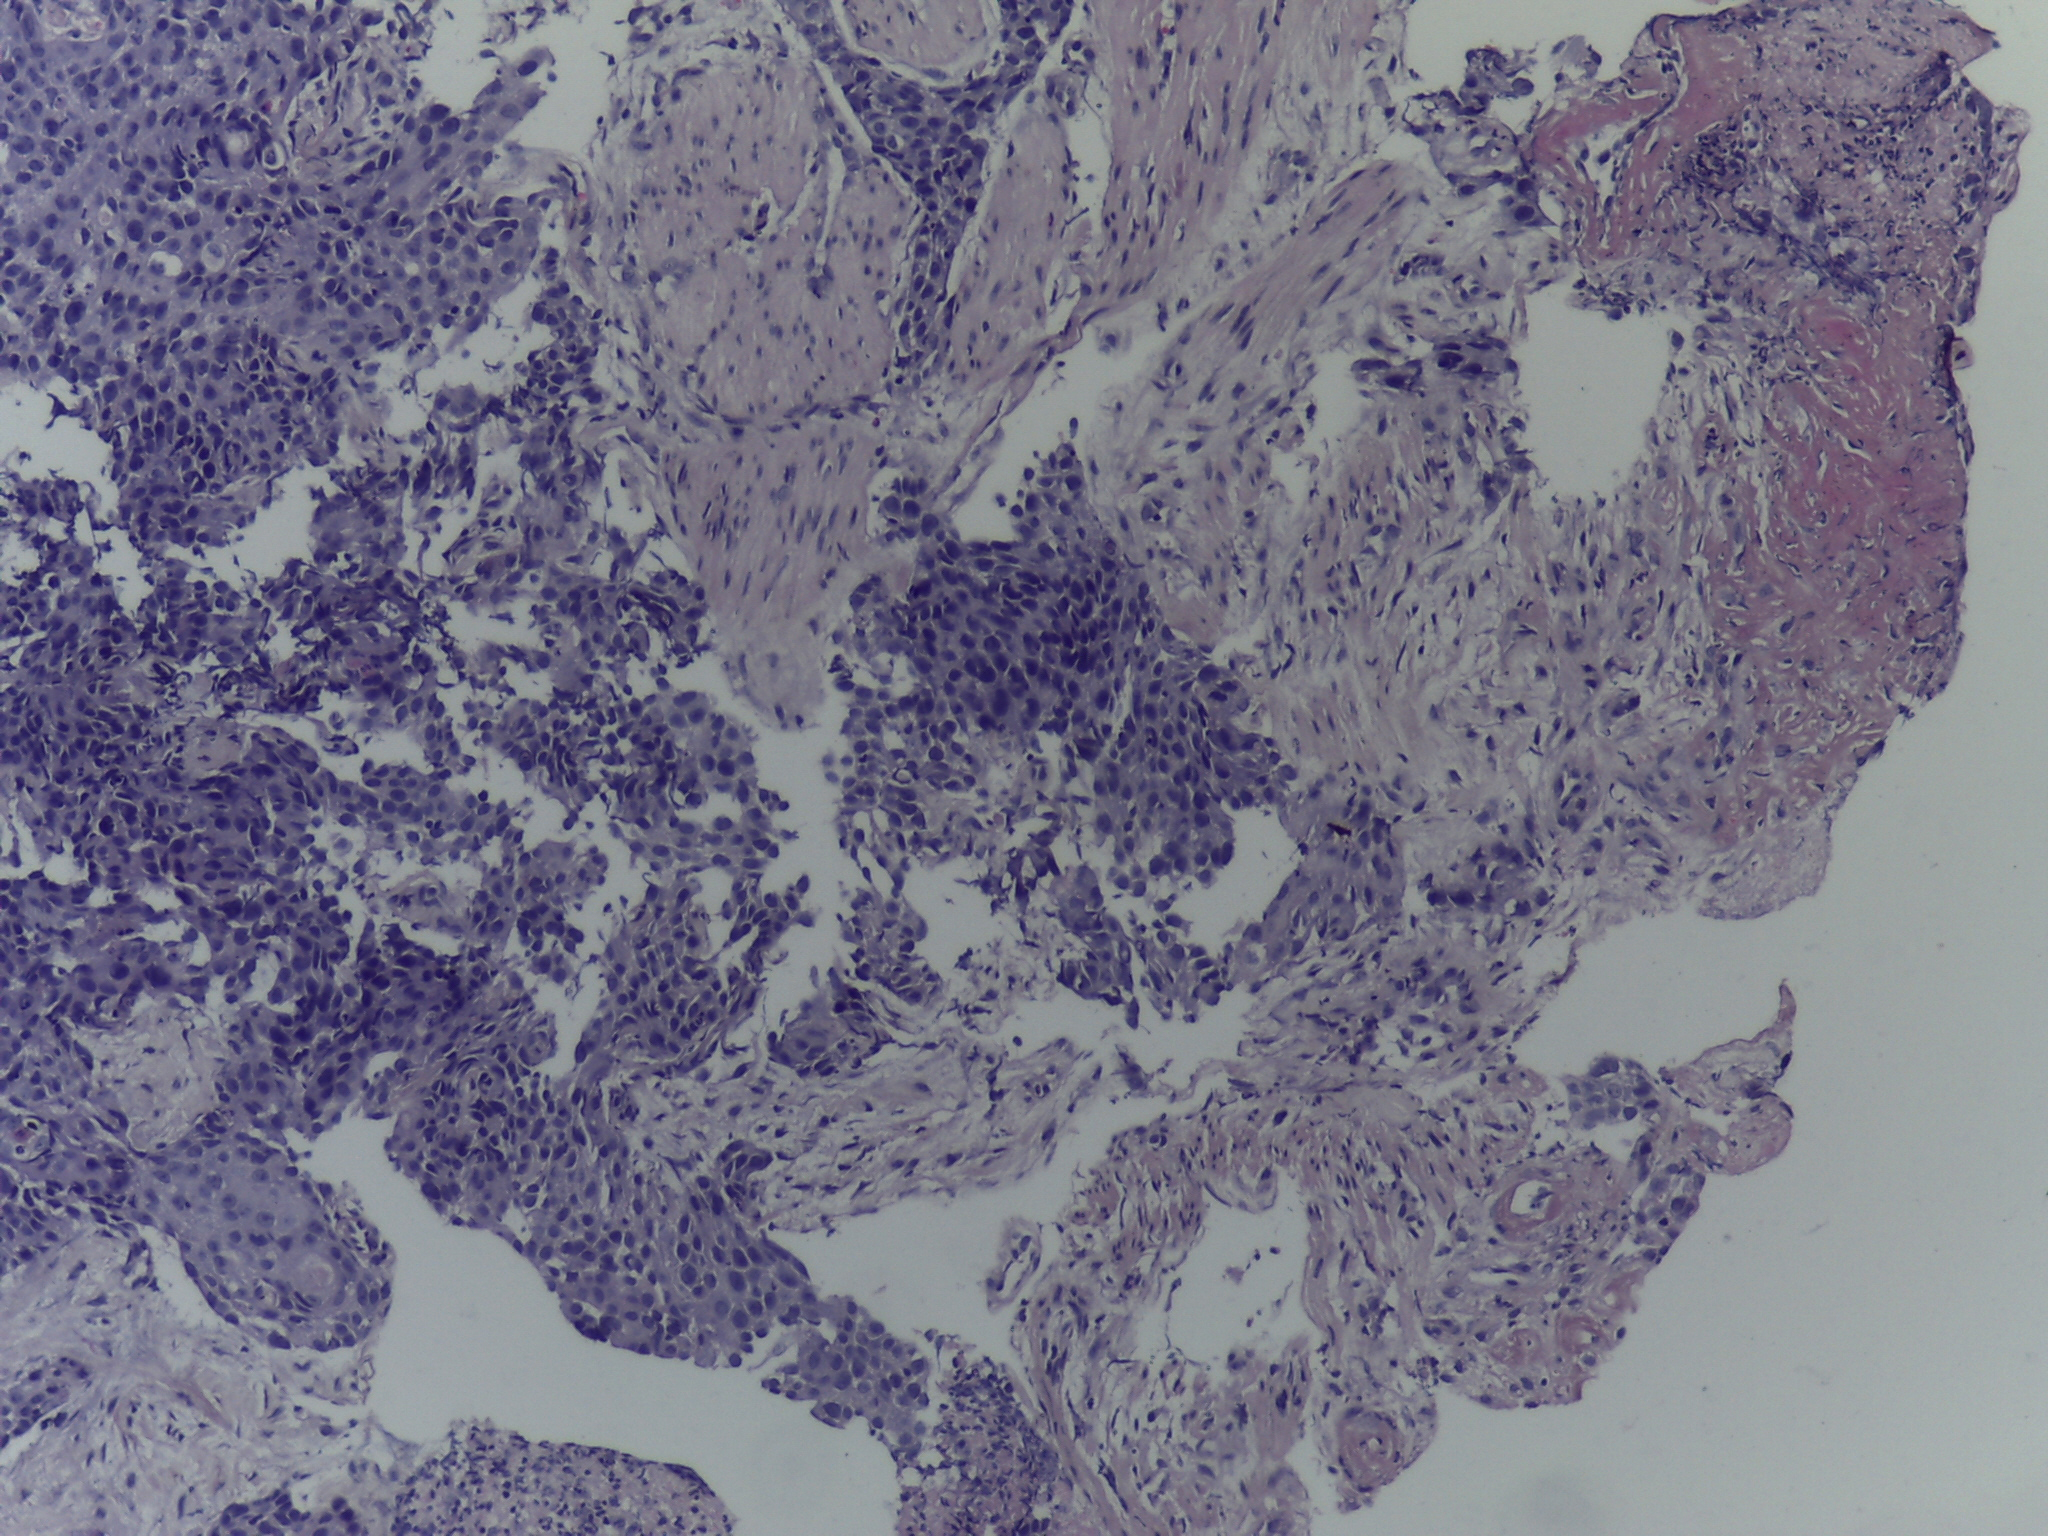
Diagnosis: OSCC